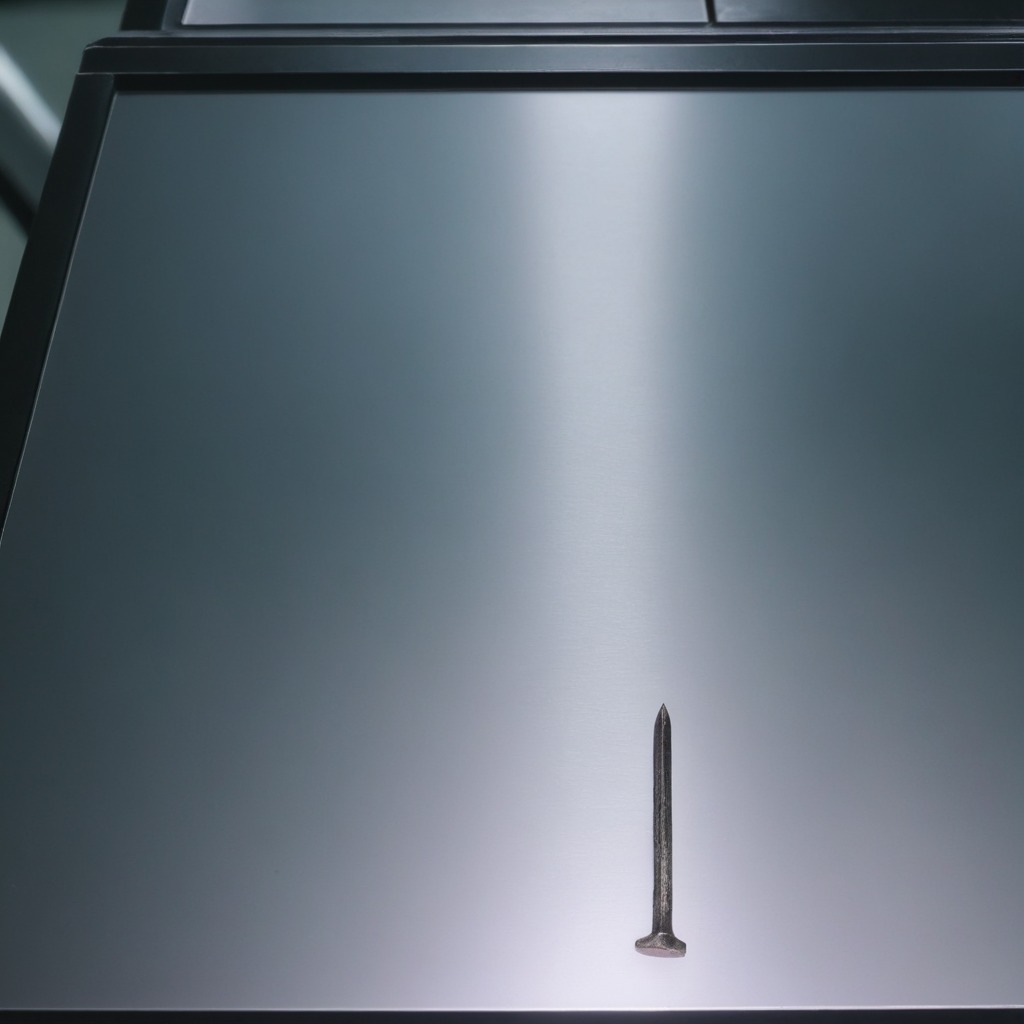
A nail is lying on the metal table.